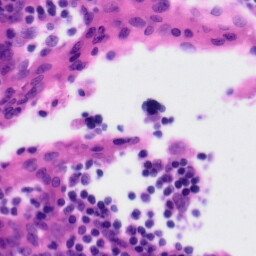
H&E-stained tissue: Tonsil